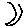
Label: moon